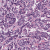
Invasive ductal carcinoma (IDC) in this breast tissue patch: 1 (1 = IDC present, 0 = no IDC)